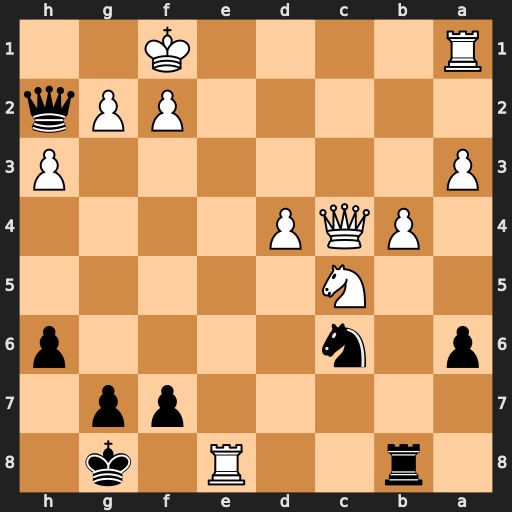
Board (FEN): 1r2R1k1/5pp1/p1n4p/2N5/1PQP4/P6P/5PPq/R4K2
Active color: b
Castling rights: -
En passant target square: -
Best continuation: Rxe8 f4 Qh1+ Kf2 Qxa1